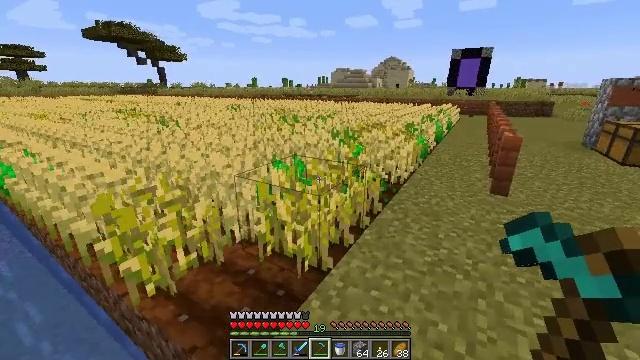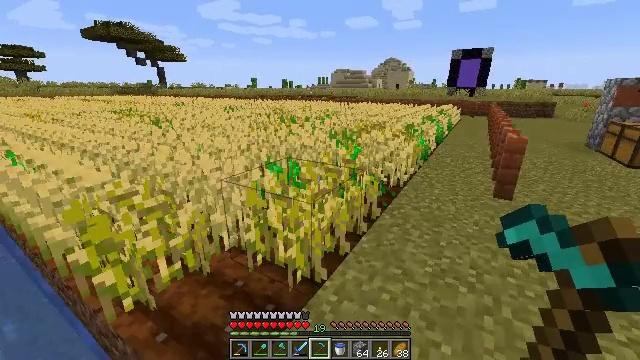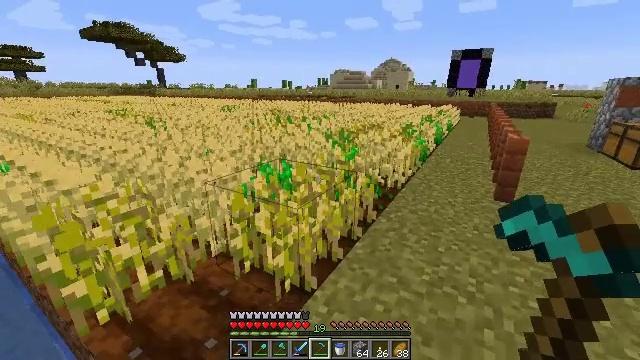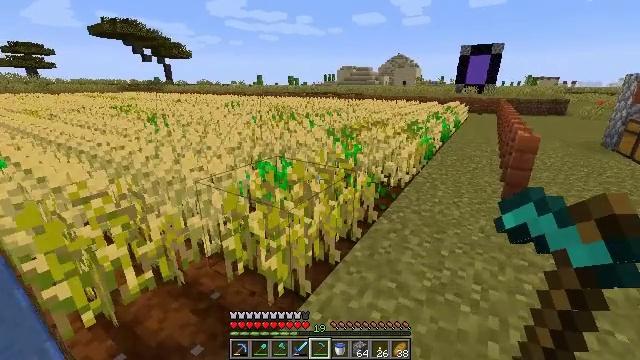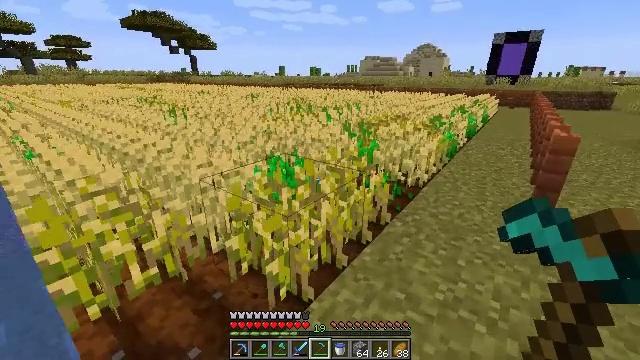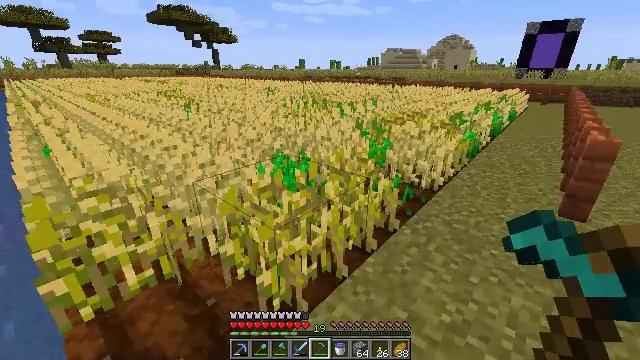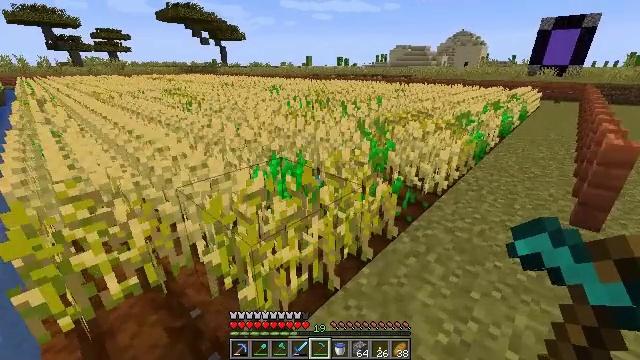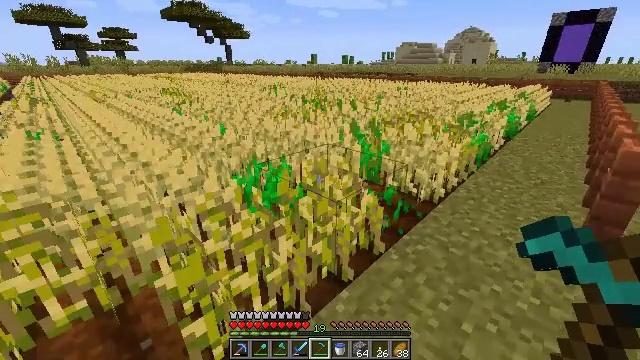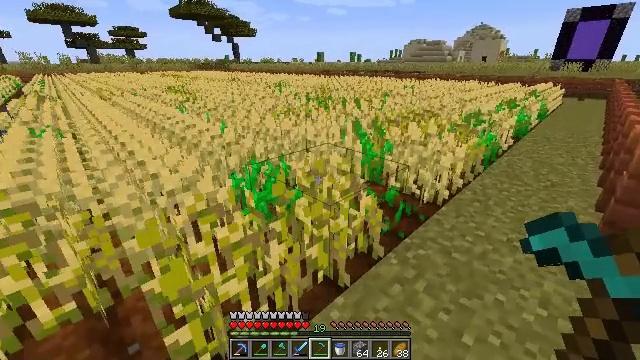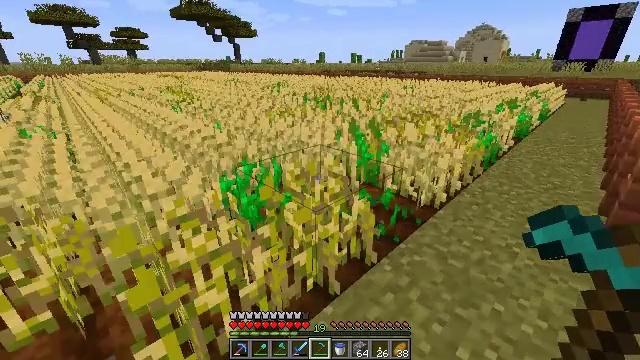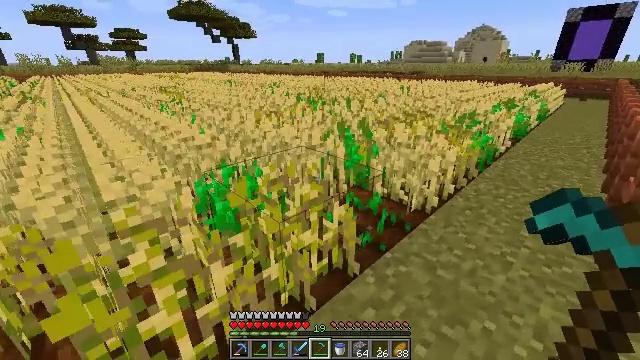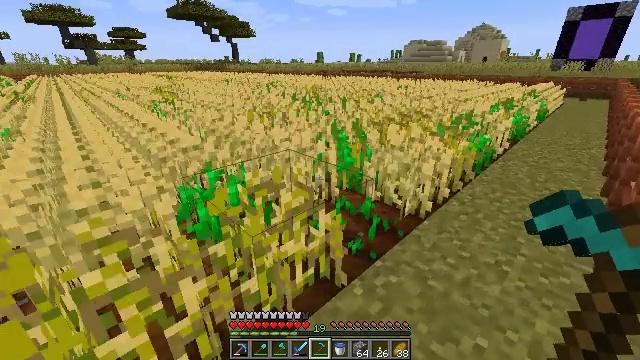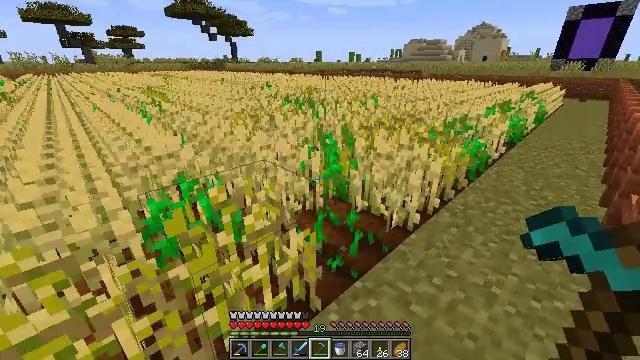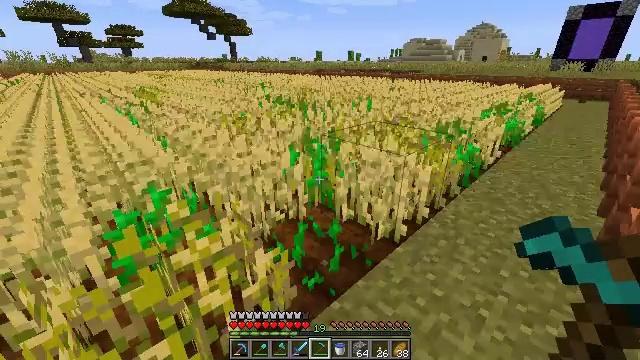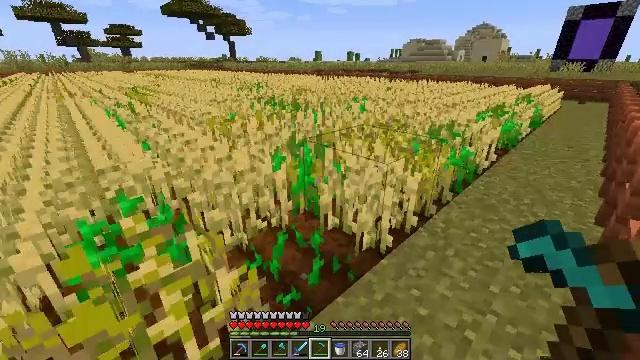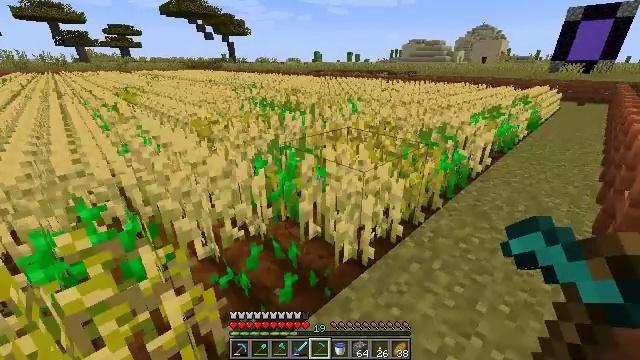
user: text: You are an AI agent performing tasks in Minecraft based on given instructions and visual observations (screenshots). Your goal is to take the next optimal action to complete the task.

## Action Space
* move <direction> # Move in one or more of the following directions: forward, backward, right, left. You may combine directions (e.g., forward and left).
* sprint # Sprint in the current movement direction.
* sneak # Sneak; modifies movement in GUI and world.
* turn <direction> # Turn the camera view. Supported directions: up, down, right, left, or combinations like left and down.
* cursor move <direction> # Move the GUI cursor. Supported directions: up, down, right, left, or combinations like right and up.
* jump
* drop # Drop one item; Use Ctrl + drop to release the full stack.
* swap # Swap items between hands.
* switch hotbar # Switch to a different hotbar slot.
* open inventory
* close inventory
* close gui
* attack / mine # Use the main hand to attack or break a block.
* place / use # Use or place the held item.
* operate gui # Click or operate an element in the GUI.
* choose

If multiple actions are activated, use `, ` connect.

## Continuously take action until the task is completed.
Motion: motion action
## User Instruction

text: Collect wheat crops.
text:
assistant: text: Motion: move forward and move right
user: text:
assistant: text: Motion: move forward and move right
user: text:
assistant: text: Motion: move forward and move right, turn left
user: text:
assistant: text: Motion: move forward and move right, turn left and down
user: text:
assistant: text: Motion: move forward and move right, turn left and down
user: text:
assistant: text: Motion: move forward and move right, turn left
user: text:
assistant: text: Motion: move forward and move right, turn left
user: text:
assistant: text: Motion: move forward and move right, turn left
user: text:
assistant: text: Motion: move forward and move right
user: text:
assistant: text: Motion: move forward and move right
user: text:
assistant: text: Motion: move forward and move right
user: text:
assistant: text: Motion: move forward and move right
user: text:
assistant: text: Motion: move forward and move right
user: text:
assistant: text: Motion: move forward and move right
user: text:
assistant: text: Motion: move forward and move right
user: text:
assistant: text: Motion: move forward and move right
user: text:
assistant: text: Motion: move forward and move right
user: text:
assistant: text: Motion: move forward and move right
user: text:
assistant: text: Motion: move forward
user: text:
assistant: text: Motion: move forward
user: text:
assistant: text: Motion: move forward and move right
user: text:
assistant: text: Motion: move forward and move right
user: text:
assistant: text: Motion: move forward and move right
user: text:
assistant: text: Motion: move forward and move right, turn left and down
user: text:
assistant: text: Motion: move forward and move right
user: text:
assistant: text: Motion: move forward and move right
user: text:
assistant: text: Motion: move forward and move right
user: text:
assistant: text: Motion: move forward and move right, turn left
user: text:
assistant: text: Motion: move forward and move right, turn left and down
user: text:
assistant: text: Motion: move forward and move right, turn left